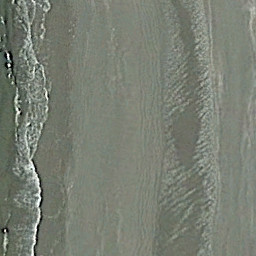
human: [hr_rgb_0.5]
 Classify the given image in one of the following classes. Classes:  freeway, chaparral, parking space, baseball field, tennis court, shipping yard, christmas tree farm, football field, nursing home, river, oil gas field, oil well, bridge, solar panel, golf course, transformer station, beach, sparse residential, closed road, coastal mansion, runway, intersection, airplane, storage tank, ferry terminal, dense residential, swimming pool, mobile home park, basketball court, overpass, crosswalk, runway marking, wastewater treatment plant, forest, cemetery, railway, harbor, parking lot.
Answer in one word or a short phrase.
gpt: beach